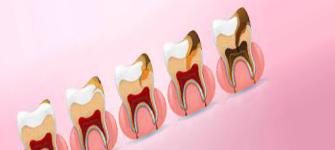
Condition: Caries